【题型】解答题　【知识点】平面几何　【难度】easy
已知：如图, $M, N$ 分别是平行四边形 $ABCD$ 边 $AD, BC$ 的中点, 对角线 $BD$ 交 $AN, CM$ 分别于点 $P, Q$。

(1) 求证：$PQ = \frac{1}{3} BD$；

(2) 当四边形 $ANCM$ 是正方形时, 试从内角大小和邻边的数量关系的角度探究平行四边形 $ABCD$ 的形状特征。
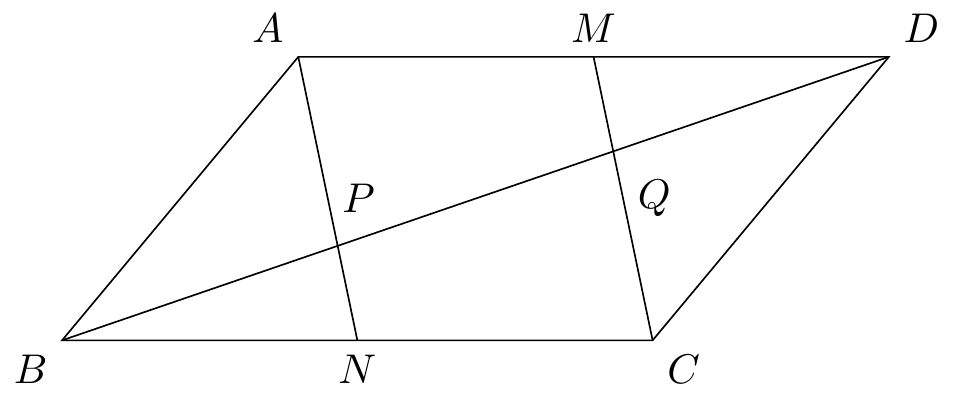
【解答】
解：(1)证明：$\because$ 四边形 $ABCD$ 是平行四边形,

$\therefore BC // AD$, $BC = AD$,

$\because M, N$ 分别是 $AD, BC$ 的中点,

$\therefore AM = NC$, $BN = \frac{1}{2}BC$, $DM = \frac{1}{2}AD$,

$\therefore$ 四边形 $AMCN$ 是平行四边形,

$\therefore AN // CM$,

则 $\frac{BP}{BQ} = \frac{BN}{BC} = \frac{1}{2}$,

即 $BP = PQ$,

同理 $\frac{DQ}{DP} = \frac{DM}{AD} = \frac{1}{2}$,

即 $DQ = PQ$,

$\therefore PQ = \frac{1}{3} BD$；

(2)解：如图,

由(1)知, $BN = NC$,

$\because$ 四边形 $ANCM$ 是正方形,

$\therefore AN = NC$, $\angle ANB = 90^\circ$,

$\therefore AN = NB$,

则 $\angle ABC = 45^\circ$, $\angle BAD = 135^\circ$, $AN = \frac{\sqrt{2}}{2} AB$,

即 $BC = \sqrt{2} AB$。
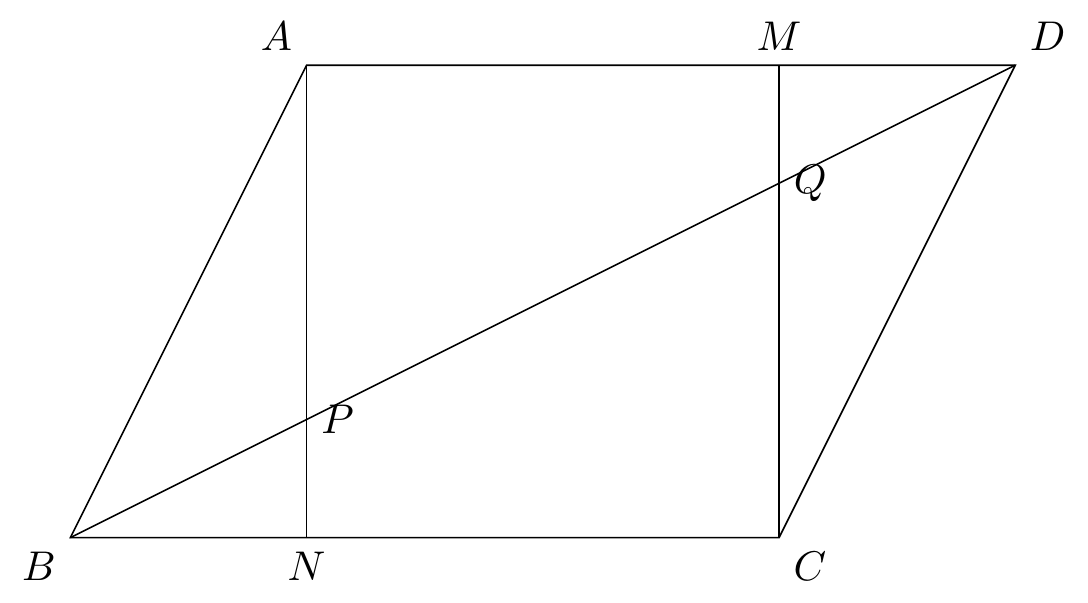